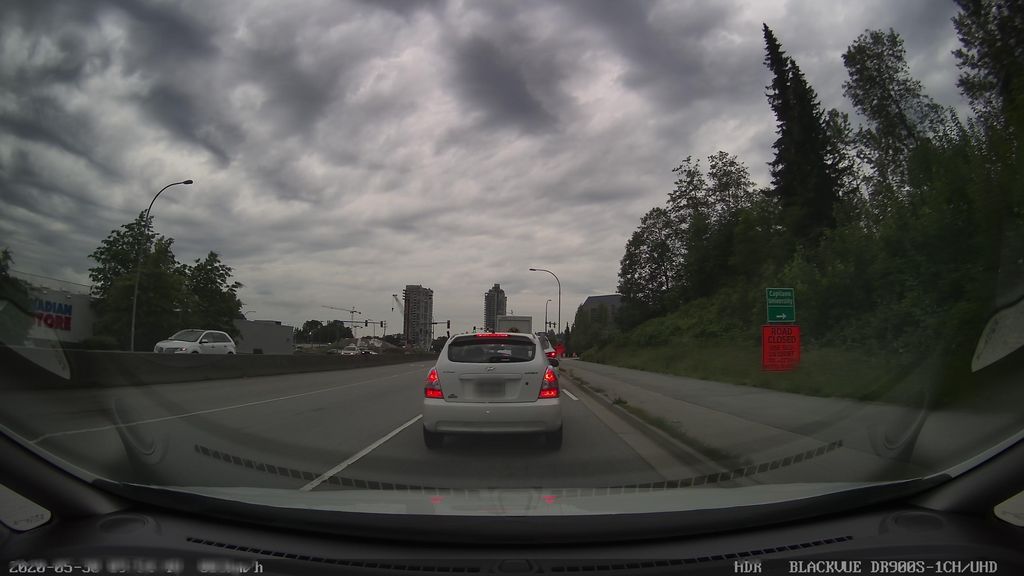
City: vancouver